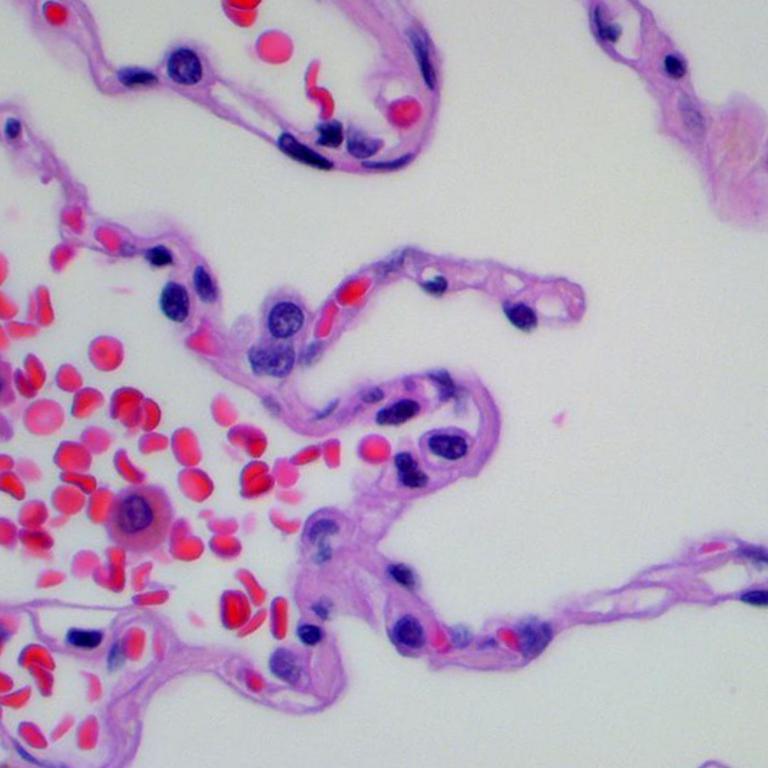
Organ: lung
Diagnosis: benign